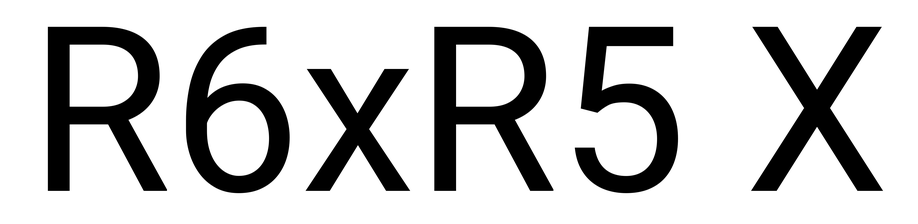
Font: Roboto_Regular